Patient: sex M, age 71
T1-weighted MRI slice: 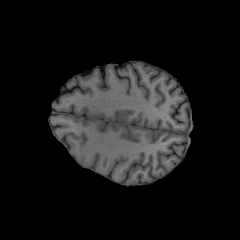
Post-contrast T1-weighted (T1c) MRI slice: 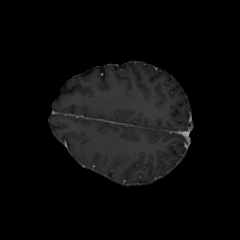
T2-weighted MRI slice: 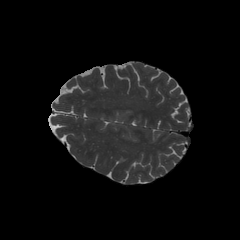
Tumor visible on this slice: no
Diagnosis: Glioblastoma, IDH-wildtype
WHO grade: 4